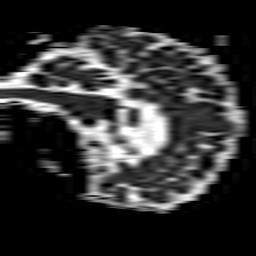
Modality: ADC
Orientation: sagittal
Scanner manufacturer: philips
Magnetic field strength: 1.5 T
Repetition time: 4.6 s
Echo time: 0.07505 s